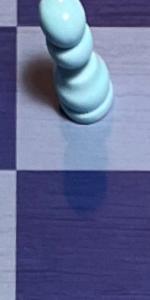
Label: Empty